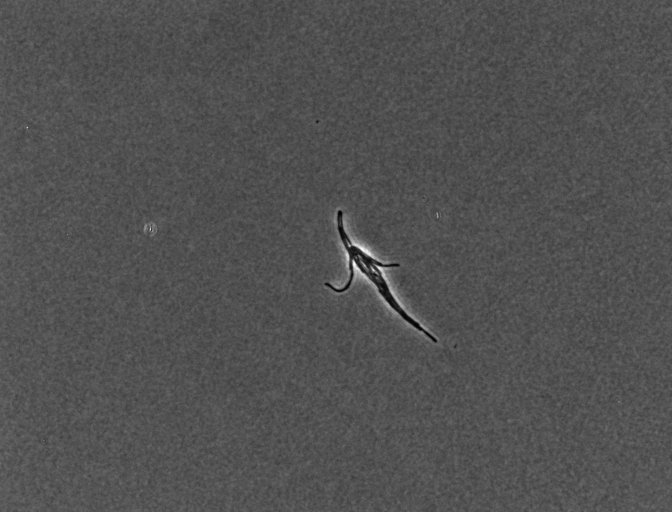
various_fewshot